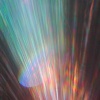
Label: sunburn